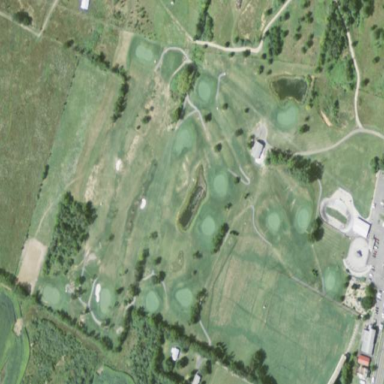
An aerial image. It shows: Golf course.